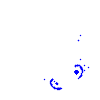
Particle: kaon